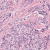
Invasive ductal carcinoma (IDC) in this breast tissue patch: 1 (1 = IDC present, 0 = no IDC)